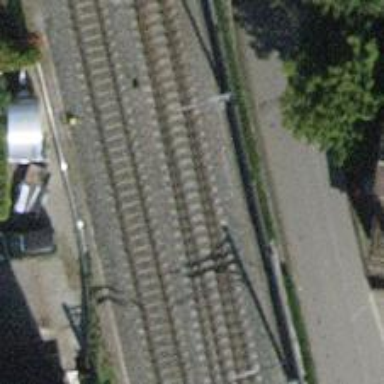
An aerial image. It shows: Railway switch.